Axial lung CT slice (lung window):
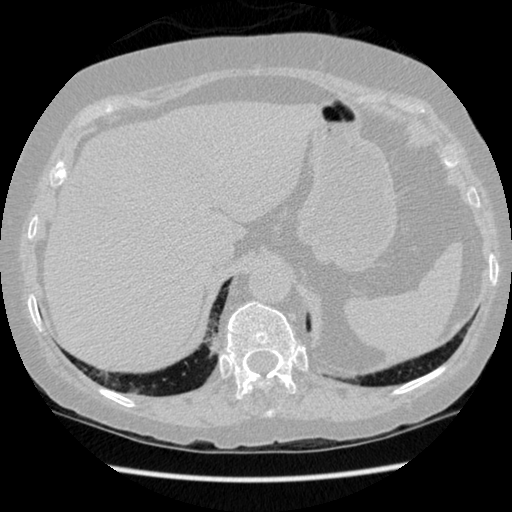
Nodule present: no